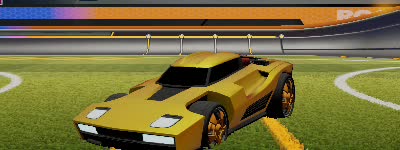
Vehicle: breakout